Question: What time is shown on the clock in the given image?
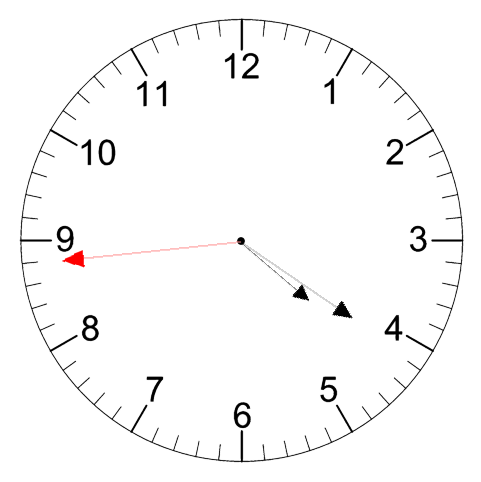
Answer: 04:20:44